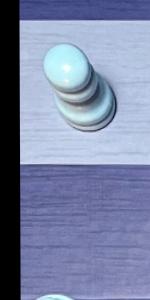
Label: Empty